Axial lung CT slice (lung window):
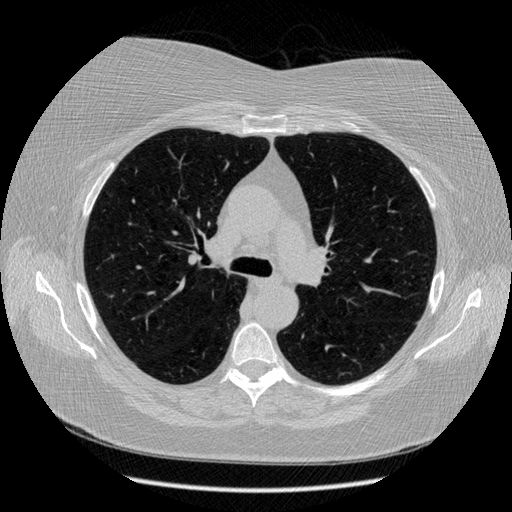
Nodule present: no